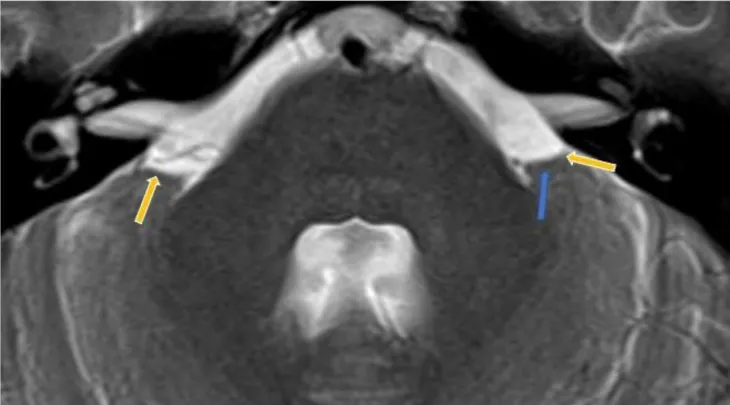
The left trigeminal V nerve cannot be well visualised as the vascular loop (blue arrow) hides the lateral structures of the left cerebellopontine angle as compared to the right sided trigeminal V nerve (yellow arrows).
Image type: radiology (mri)